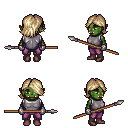
a pixel art fantasy rpg character, female body template, orc, green skin, steel chest armor, magenta pants, white blonde swoop hairstyle, metal gloves, maroon shoes, spear, four views (front, back, left, right), 2x2 character sprite sheet, small pixel art, hard edges, no anti-aliasing